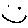
Label: smiley face